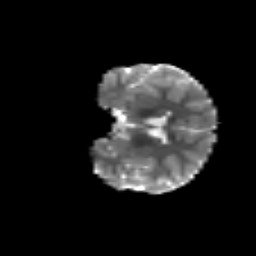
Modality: T2w
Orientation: coronal
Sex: female
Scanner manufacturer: siemens
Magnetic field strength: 3 T
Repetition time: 5 s
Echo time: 0.071 s